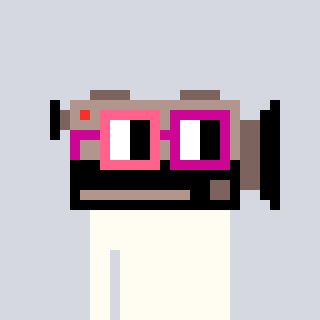
a pixel art character with square pink and red glasses, a camcorder-shaped head and a darkbrown-colored body on a cool background